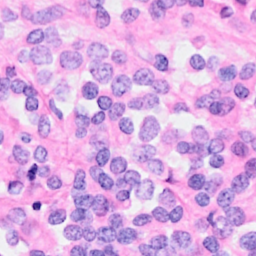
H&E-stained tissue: Breast